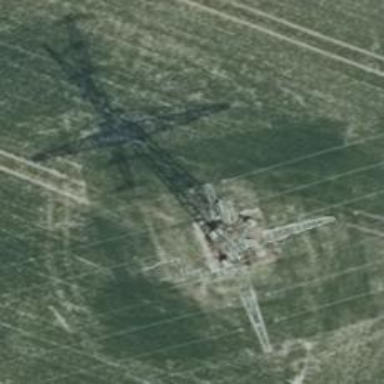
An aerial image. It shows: Power tower.